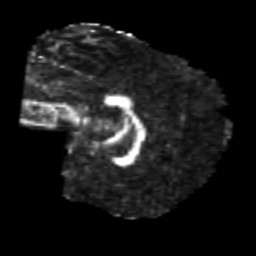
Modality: FA
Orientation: sagittal
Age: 26
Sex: male
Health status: healthy
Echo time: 0.074 s